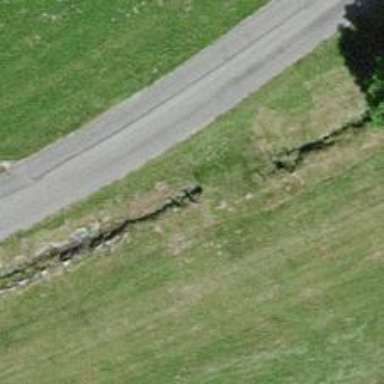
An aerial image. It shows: Drain passing through culvert tunnel.